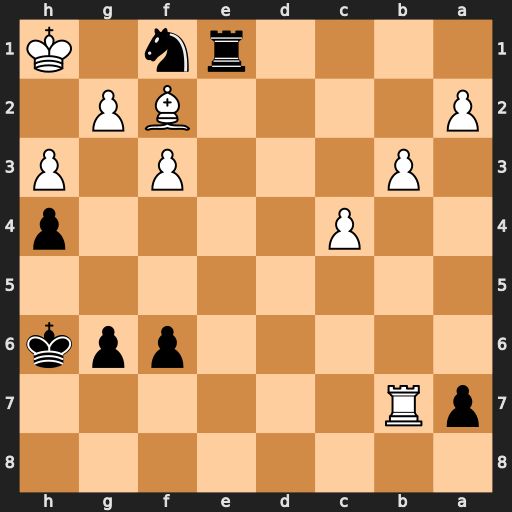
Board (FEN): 8/pR6/5ppk/8/2P4p/1P3P1P/P4BP1/4rn1K
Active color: b
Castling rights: -
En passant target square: -
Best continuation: Ng3+ Kh2 Rh1#